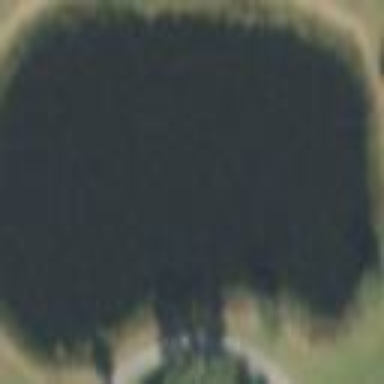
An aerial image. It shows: Peaceful pond surrounded by nature.